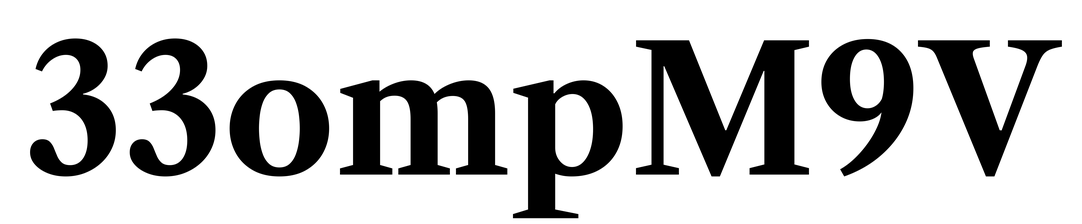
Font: LibreCaslonText_Bold